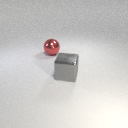
large red metal sphere to the left of large gray metal cube